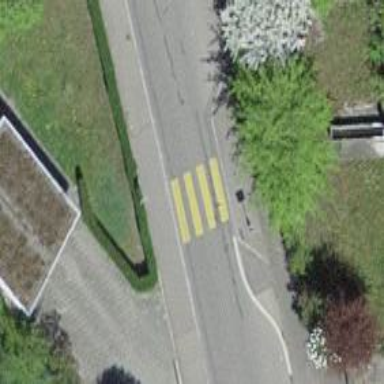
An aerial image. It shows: Traffic calming feature called choker.